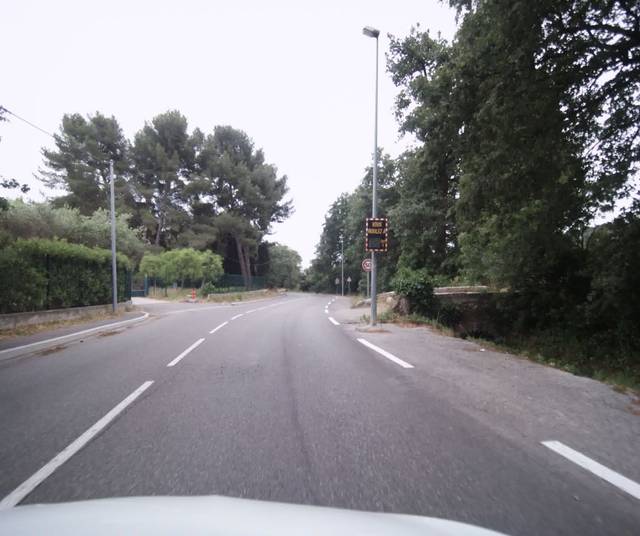
Region: France
Coordinates: 43.136, 5.873